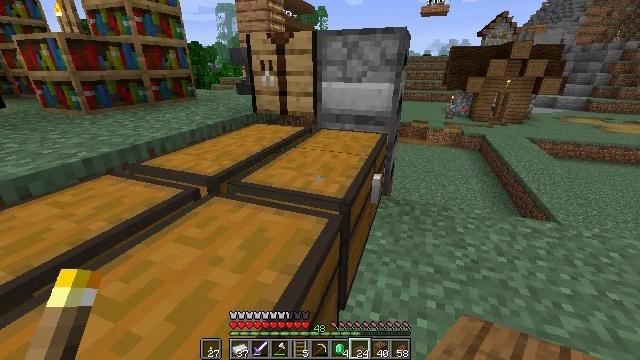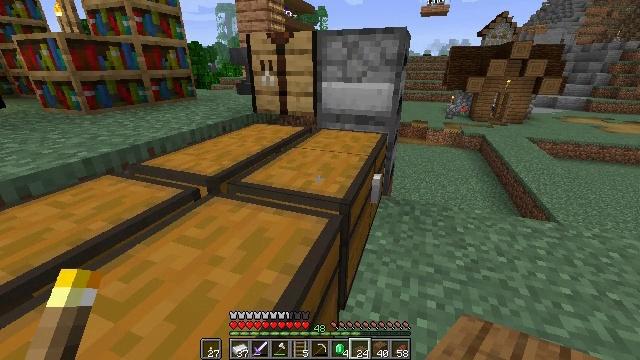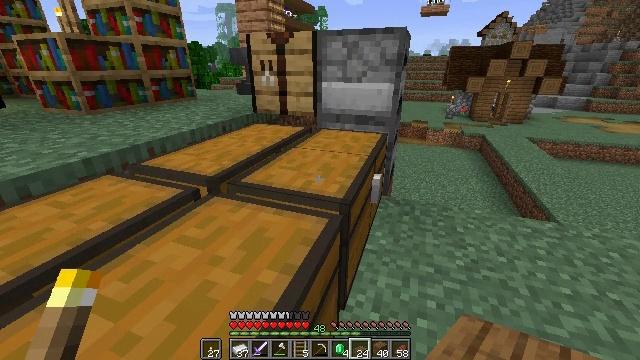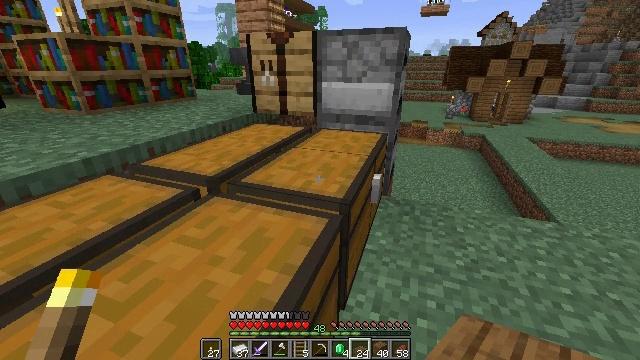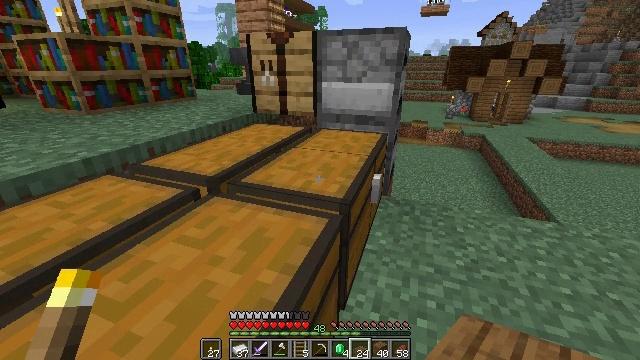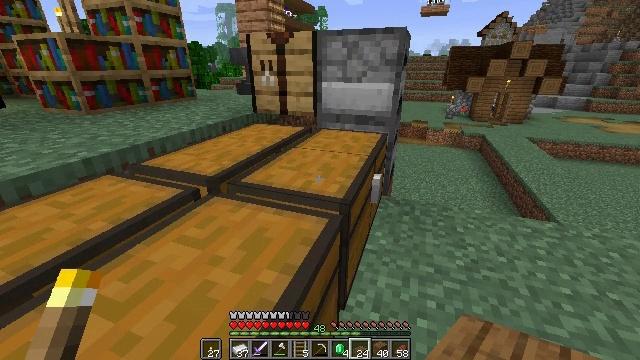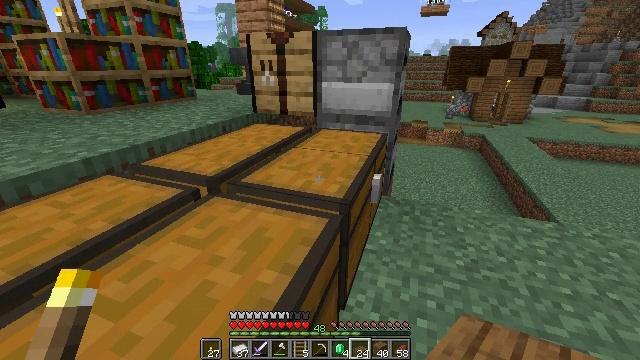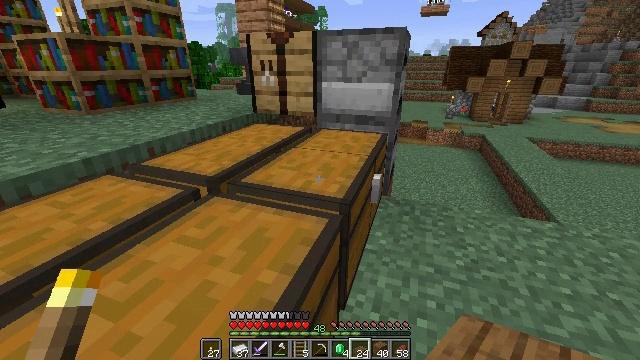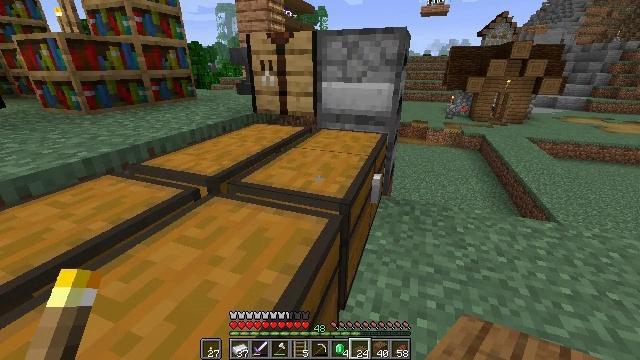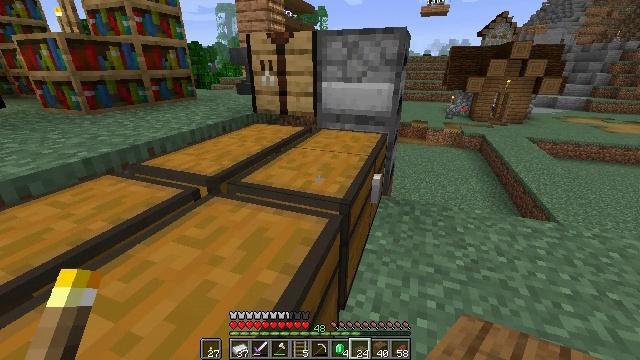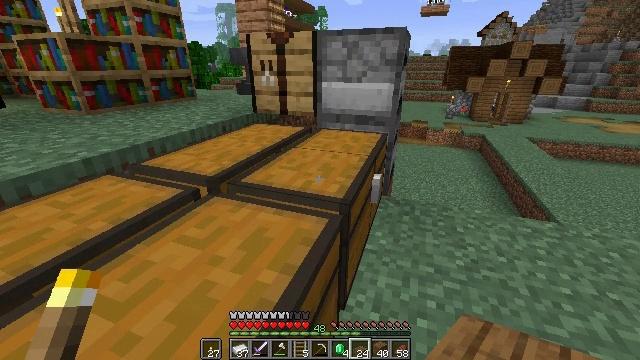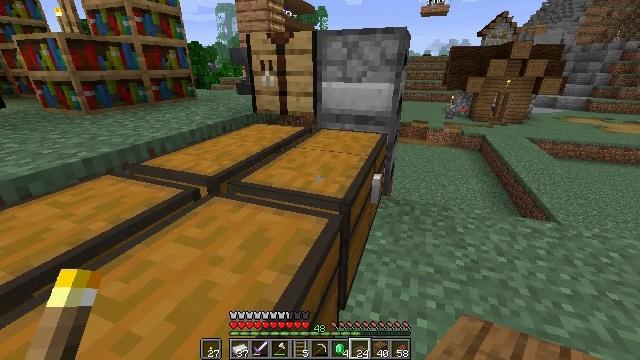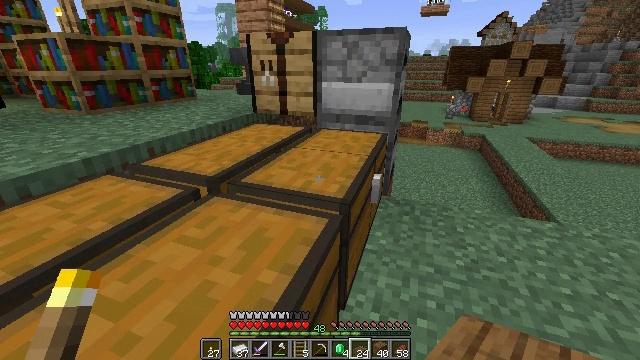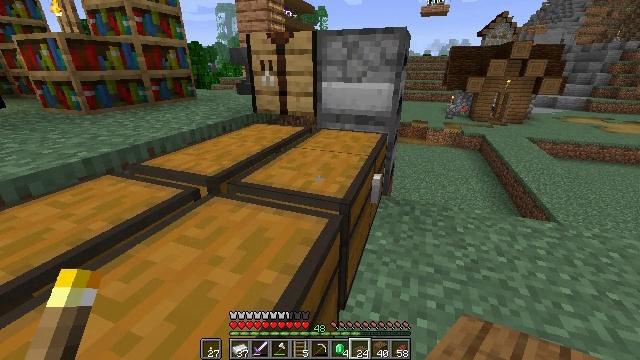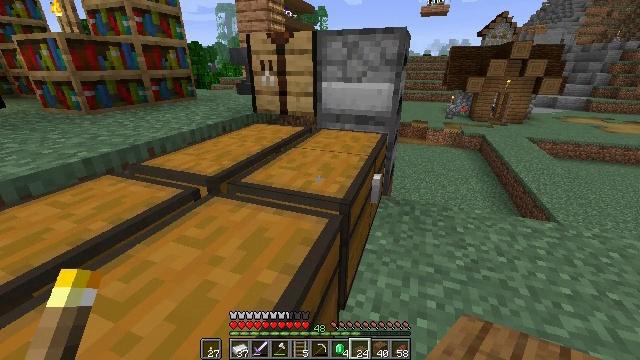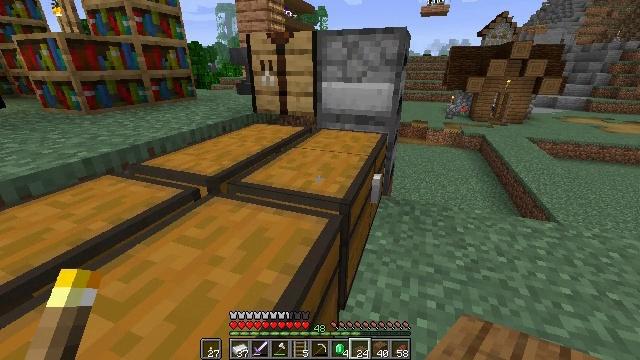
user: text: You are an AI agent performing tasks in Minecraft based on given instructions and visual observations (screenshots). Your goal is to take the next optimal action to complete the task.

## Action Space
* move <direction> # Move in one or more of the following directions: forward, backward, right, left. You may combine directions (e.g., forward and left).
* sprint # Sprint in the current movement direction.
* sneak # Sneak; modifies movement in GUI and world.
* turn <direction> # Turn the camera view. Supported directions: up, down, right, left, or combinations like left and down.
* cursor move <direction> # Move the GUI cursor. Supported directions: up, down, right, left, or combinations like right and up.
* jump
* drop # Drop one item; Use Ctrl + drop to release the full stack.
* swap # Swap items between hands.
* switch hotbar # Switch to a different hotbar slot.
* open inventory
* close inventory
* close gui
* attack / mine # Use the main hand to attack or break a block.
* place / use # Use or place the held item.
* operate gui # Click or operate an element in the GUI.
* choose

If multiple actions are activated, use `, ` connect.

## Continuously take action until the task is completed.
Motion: motion action
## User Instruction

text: Remove a spruce slab from the inventory.
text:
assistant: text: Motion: no_op
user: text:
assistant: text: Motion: no_op
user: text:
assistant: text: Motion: no_op
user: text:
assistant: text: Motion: no_op
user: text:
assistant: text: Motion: no_op
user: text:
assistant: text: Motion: no_op
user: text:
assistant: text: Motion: no_op
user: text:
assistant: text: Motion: no_op
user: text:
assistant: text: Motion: no_op
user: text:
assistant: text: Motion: no_op
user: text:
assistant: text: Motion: no_op
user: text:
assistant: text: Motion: no_op
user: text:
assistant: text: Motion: no_op
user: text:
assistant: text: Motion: no_op
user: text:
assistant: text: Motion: no_op
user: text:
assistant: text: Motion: no_op
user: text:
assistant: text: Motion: no_op
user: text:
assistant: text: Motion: no_op
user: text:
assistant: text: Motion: no_op
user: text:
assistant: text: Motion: no_op
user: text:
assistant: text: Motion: no_op
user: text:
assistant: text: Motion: no_op
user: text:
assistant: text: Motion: no_op
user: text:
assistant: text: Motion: no_op
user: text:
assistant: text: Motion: no_op
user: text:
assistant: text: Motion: no_op
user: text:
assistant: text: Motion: no_op
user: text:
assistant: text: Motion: no_op
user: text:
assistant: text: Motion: no_op
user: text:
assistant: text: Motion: no_op